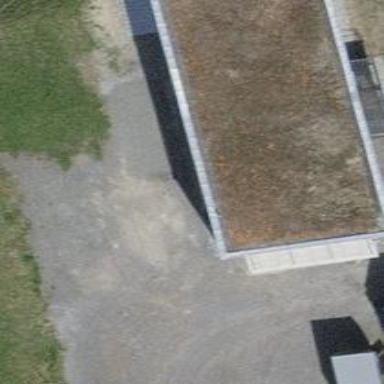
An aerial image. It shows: Public building.